Interaction volume radius: 5 \u00c5
Interaction volume height: 20 \u00c5
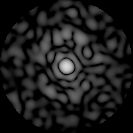
Disorder parameter: 0.8059